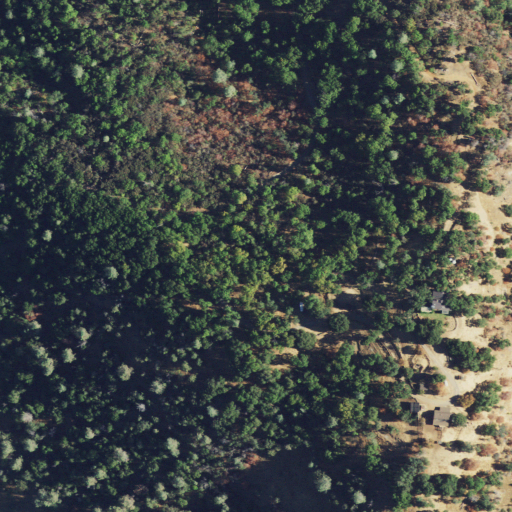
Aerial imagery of mountain in California named Smiley Mountain containing evergreen forest, shrub, and open development